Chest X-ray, PA view. Patient: 66 years old, sex F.
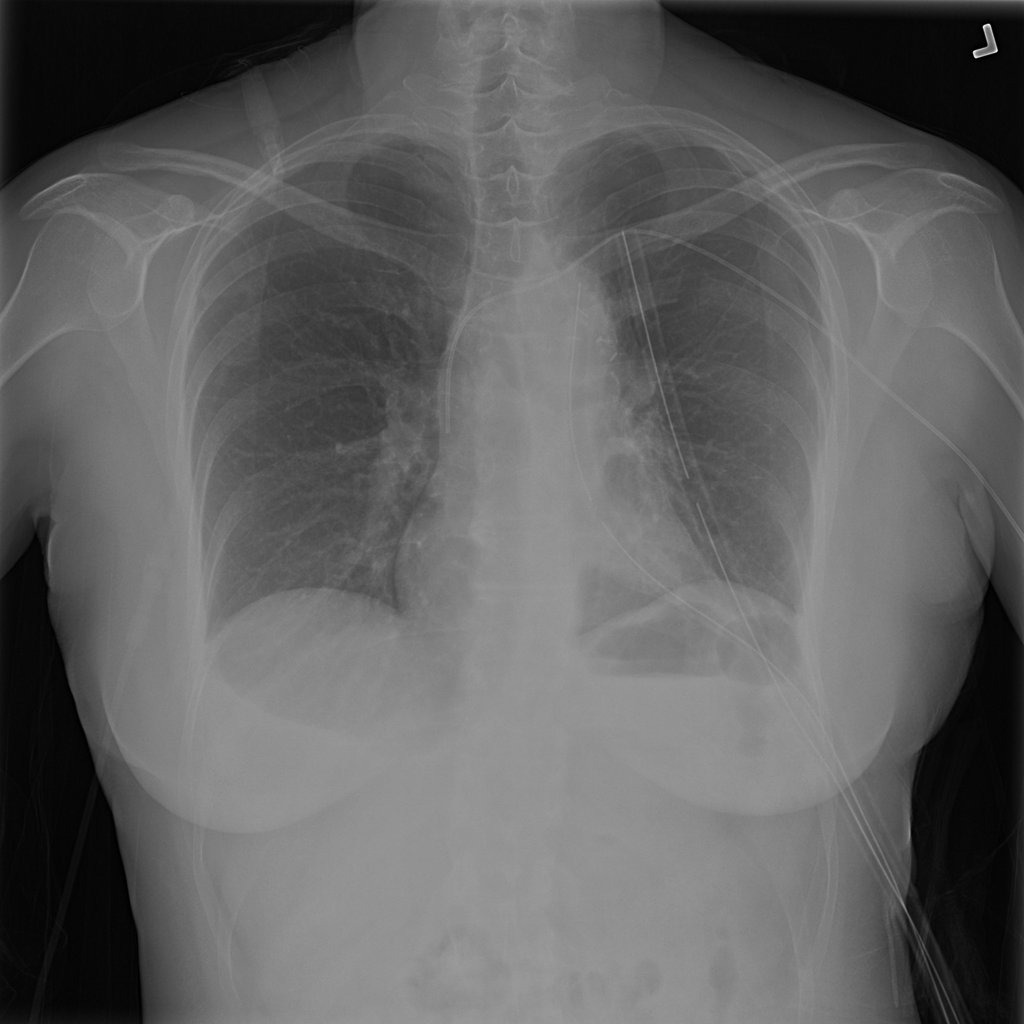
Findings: Effusion, Infiltration, Pneumothorax